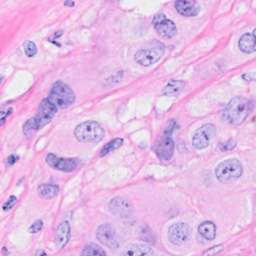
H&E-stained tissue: Breast